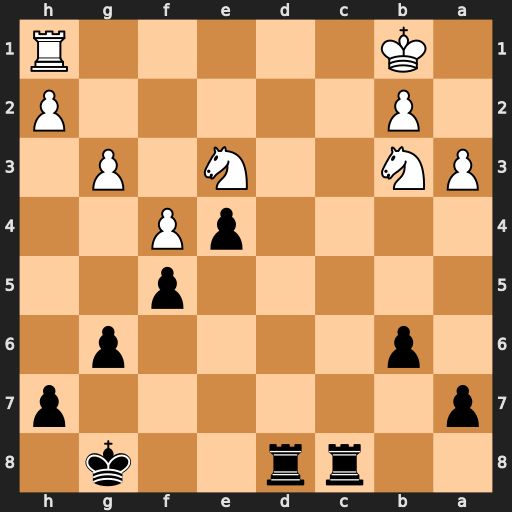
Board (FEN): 2rr2k1/p6p/1p4p1/5p2/4pP2/PN2N1P1/1P5P/1K5R
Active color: b
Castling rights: -
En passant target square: -
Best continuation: Rd3 Re1 Rxb3